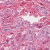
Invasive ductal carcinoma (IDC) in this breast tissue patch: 0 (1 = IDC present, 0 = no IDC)